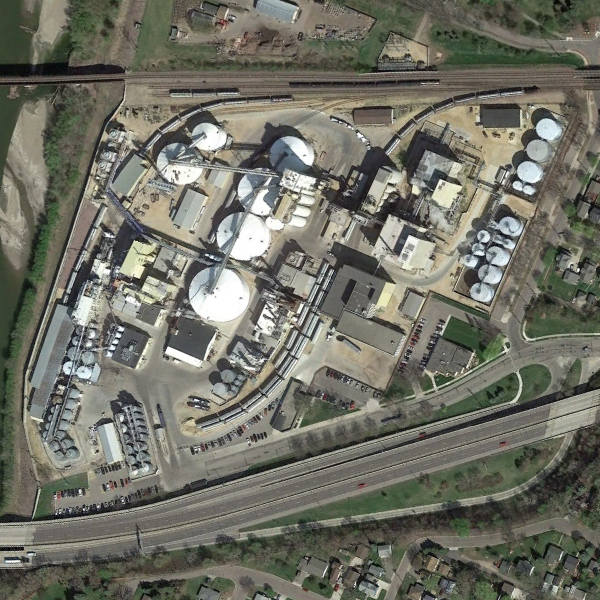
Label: StorageTanks